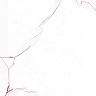
Metastatic tissue present: no